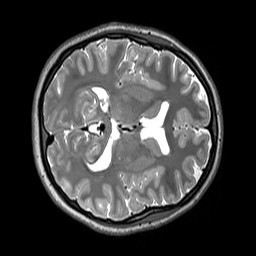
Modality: T2w
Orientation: axial
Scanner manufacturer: siemens
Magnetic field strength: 3 T
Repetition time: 3.2 s
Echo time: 0.406 s